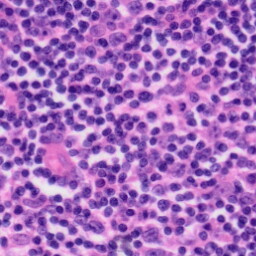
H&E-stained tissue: Tonsil